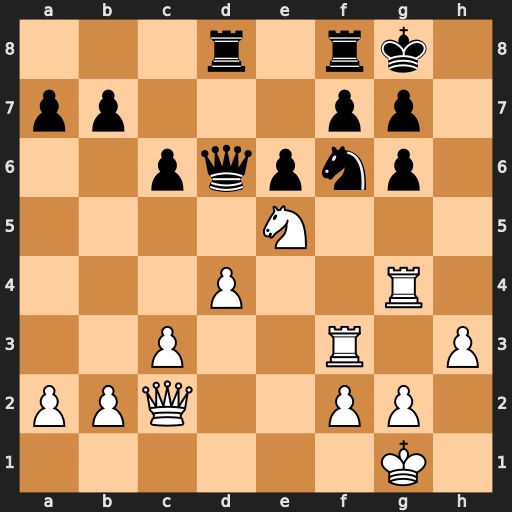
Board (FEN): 3r1rk1/pp3pp1/2pqpnp1/4N3/3P2R1/2P2R1P/PPQ2PP1/6K1
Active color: w
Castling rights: -
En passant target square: -
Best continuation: Rxf6 gxf6 Nxg6 f5 Ne7+